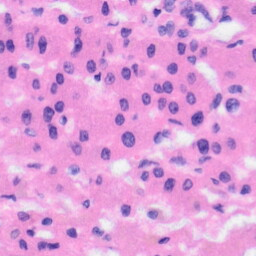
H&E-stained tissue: Liver